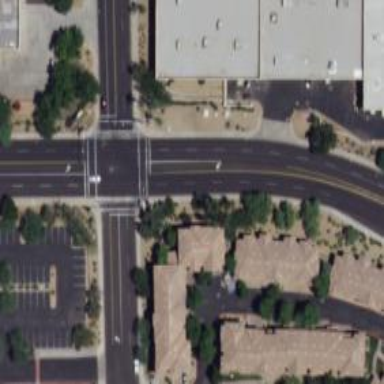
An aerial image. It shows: Solid stop line on the road.